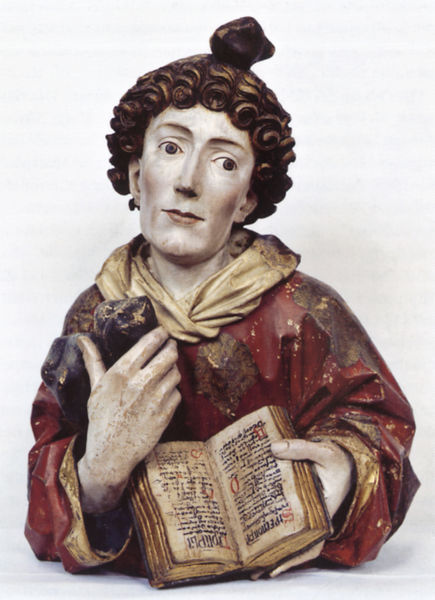
Titel: Blaubeuren, Hochaltar der ehemaligen Abteikirche St. Johannes der Täufer
Künstler: Gregor Erhart
Standort: Blaubeuren, Klosterkirche (EU - D - BW); Herstellungsort: Ulm (EU - D - BW)
Schlagwörter: blau, hand, haut, kopf, mann, umhang, weiß, gelb, braun, daumen, hell, holz, mund, nase, ohr, rot, tuch, beige, alt, augen, bibel, blass, gesicht, halten, inkarnat, mensch, steine, hände, figur, gewand, gold, haare, halbfigur, mantel, kinn, locken, skulptur, farbig, schrift, brauen, büste, bemalt, fotografie, buch, vergoldet, initialen, buchstaben, fisch, gestus, bleich, heiliger, gelehrter, heilige, gefasst, golden, fassung, ikone, geschnitzt, knubbel, apostel, steinigung, stephanus, hellhäutig, bemalg